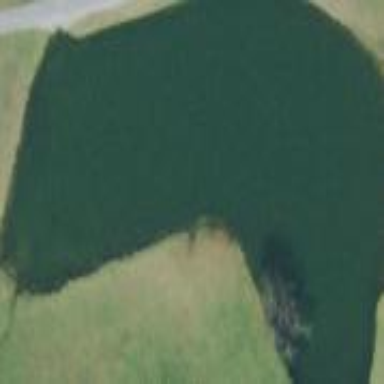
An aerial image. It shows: Lake with natural water.